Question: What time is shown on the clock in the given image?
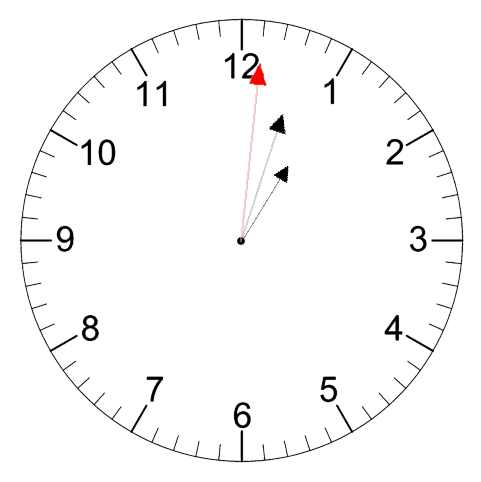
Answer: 01:03:01